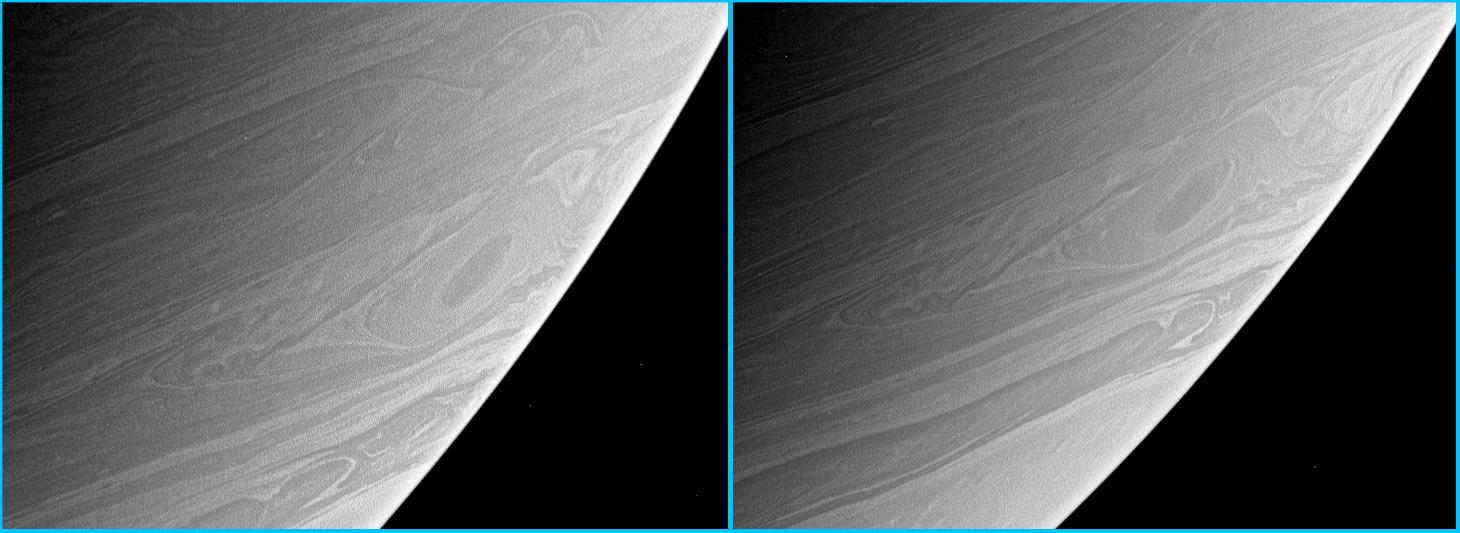
Round and Round They Go Saturn, Cassini-Huygens